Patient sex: F
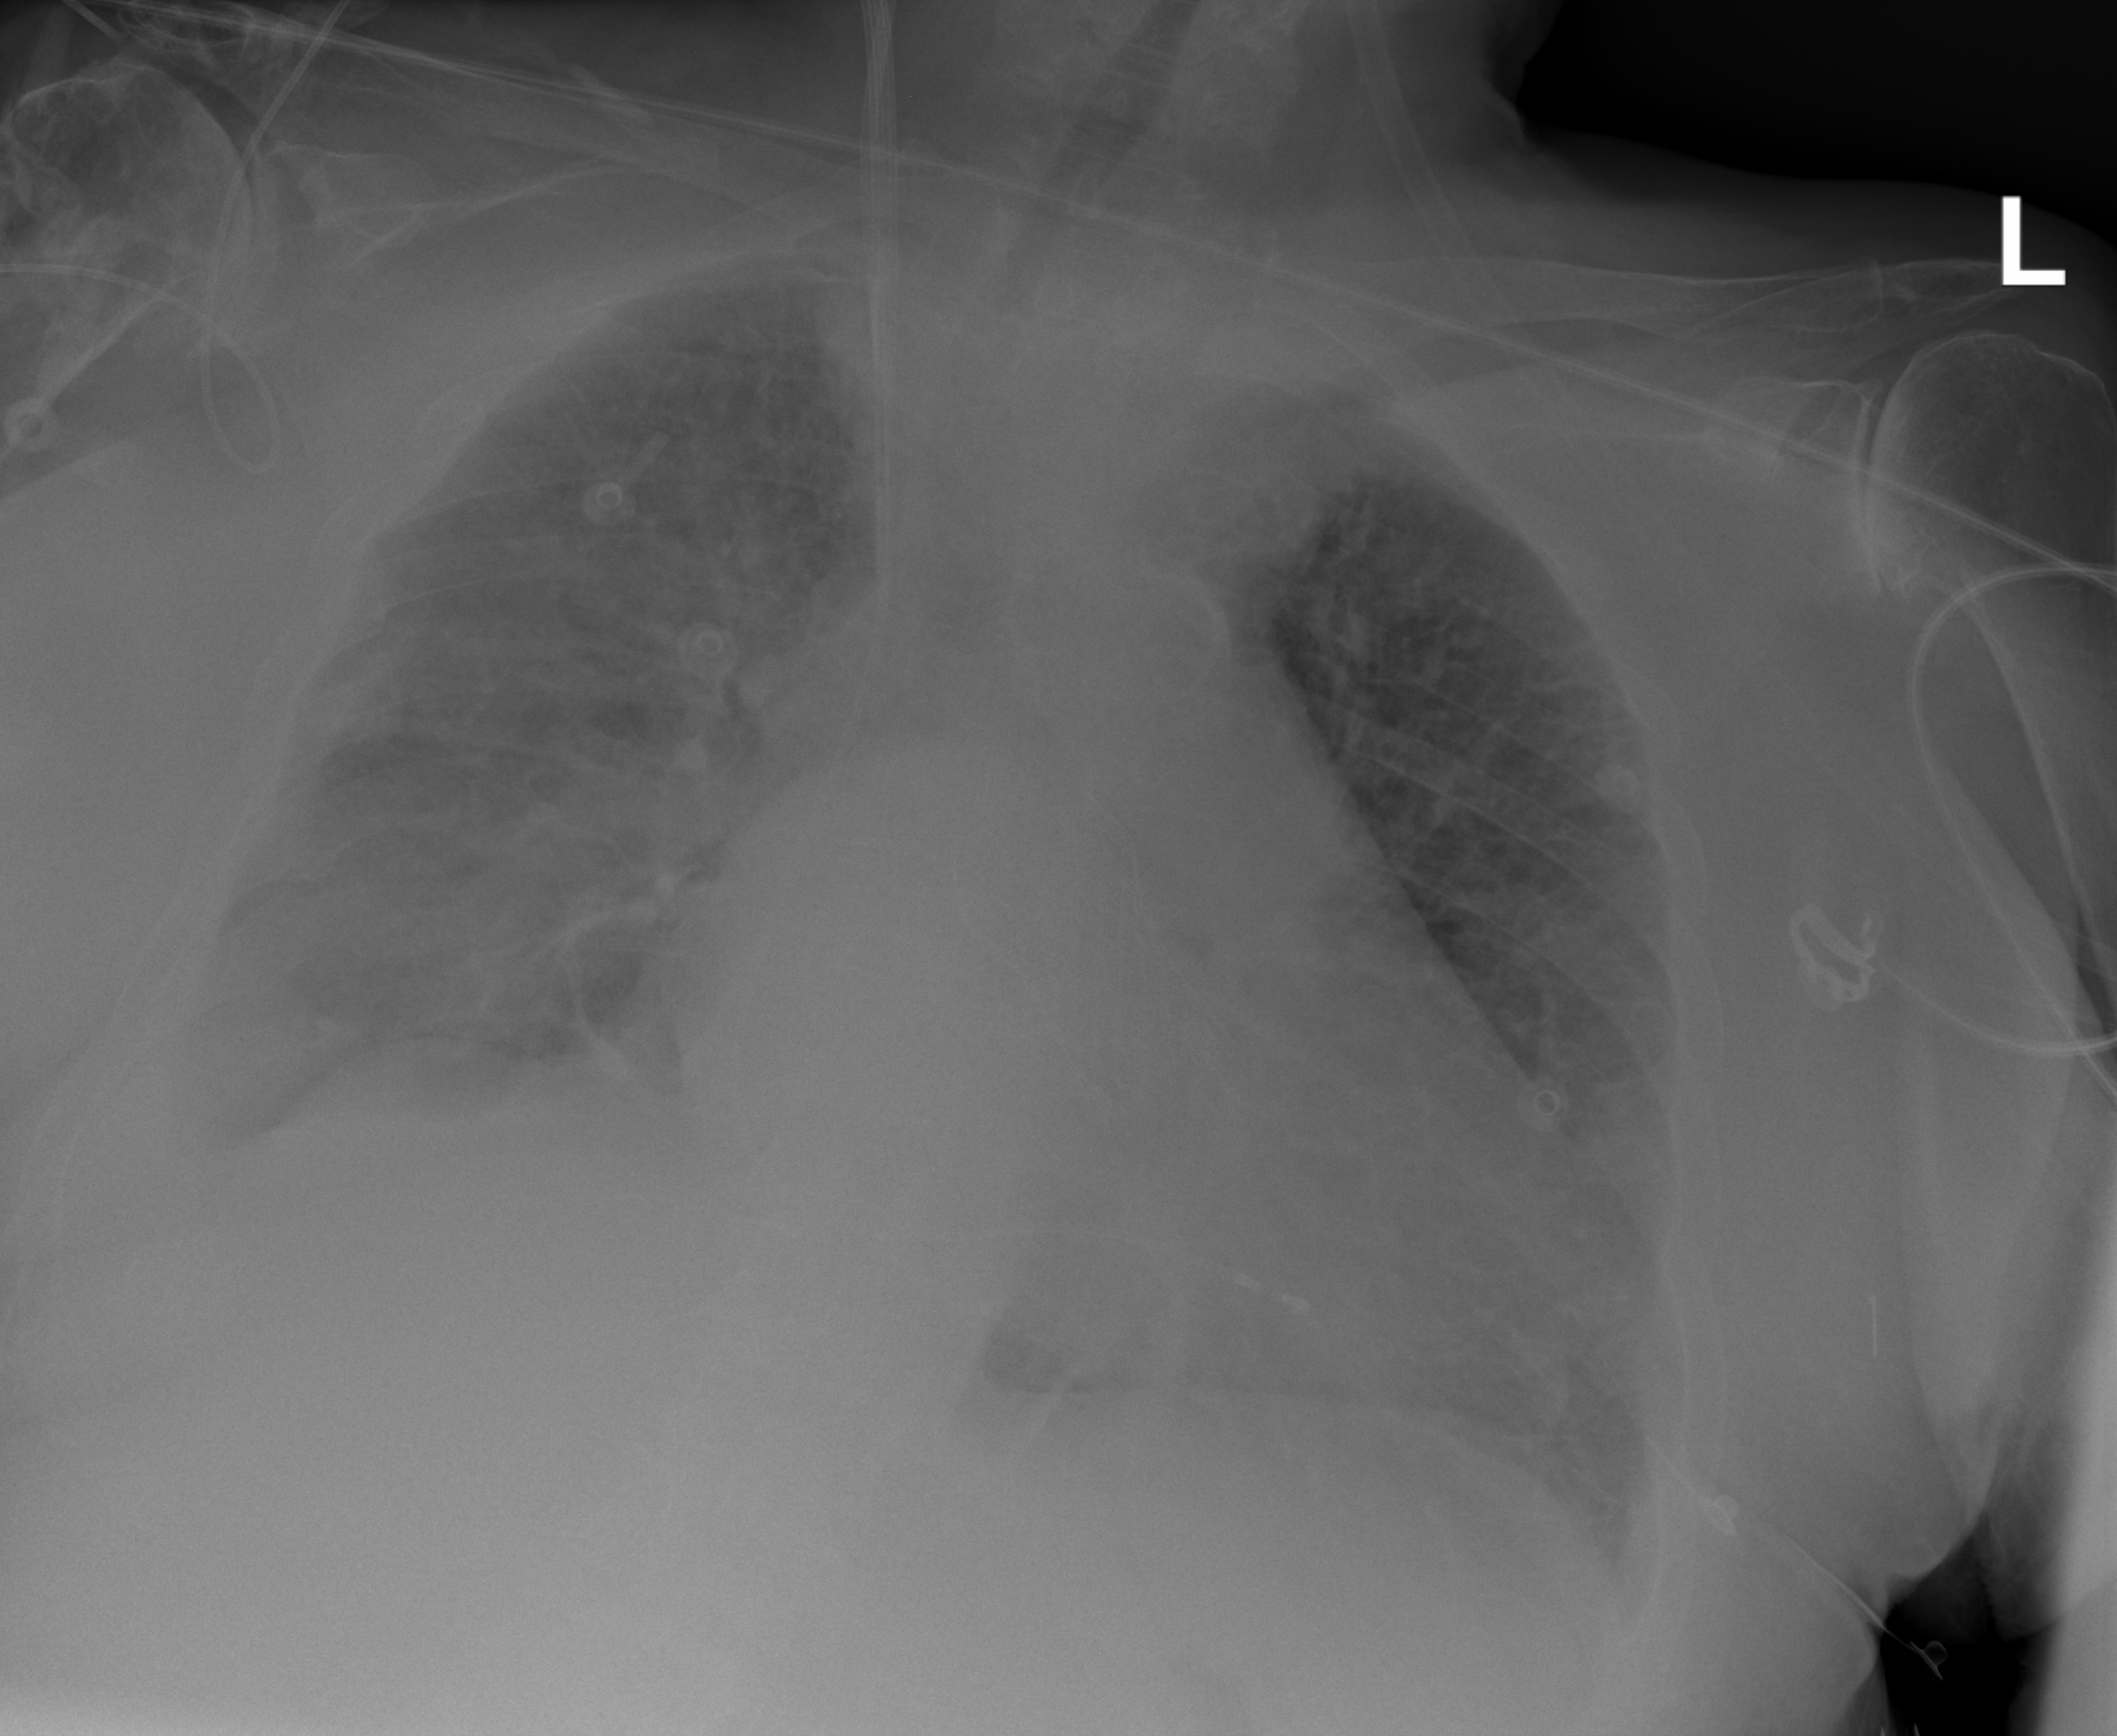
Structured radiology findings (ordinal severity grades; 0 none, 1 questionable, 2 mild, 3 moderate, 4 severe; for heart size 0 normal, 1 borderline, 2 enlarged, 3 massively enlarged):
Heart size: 2
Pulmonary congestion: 2
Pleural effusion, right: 3
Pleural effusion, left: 2
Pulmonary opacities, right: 2
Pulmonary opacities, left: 0
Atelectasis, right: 3
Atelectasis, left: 2